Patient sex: M
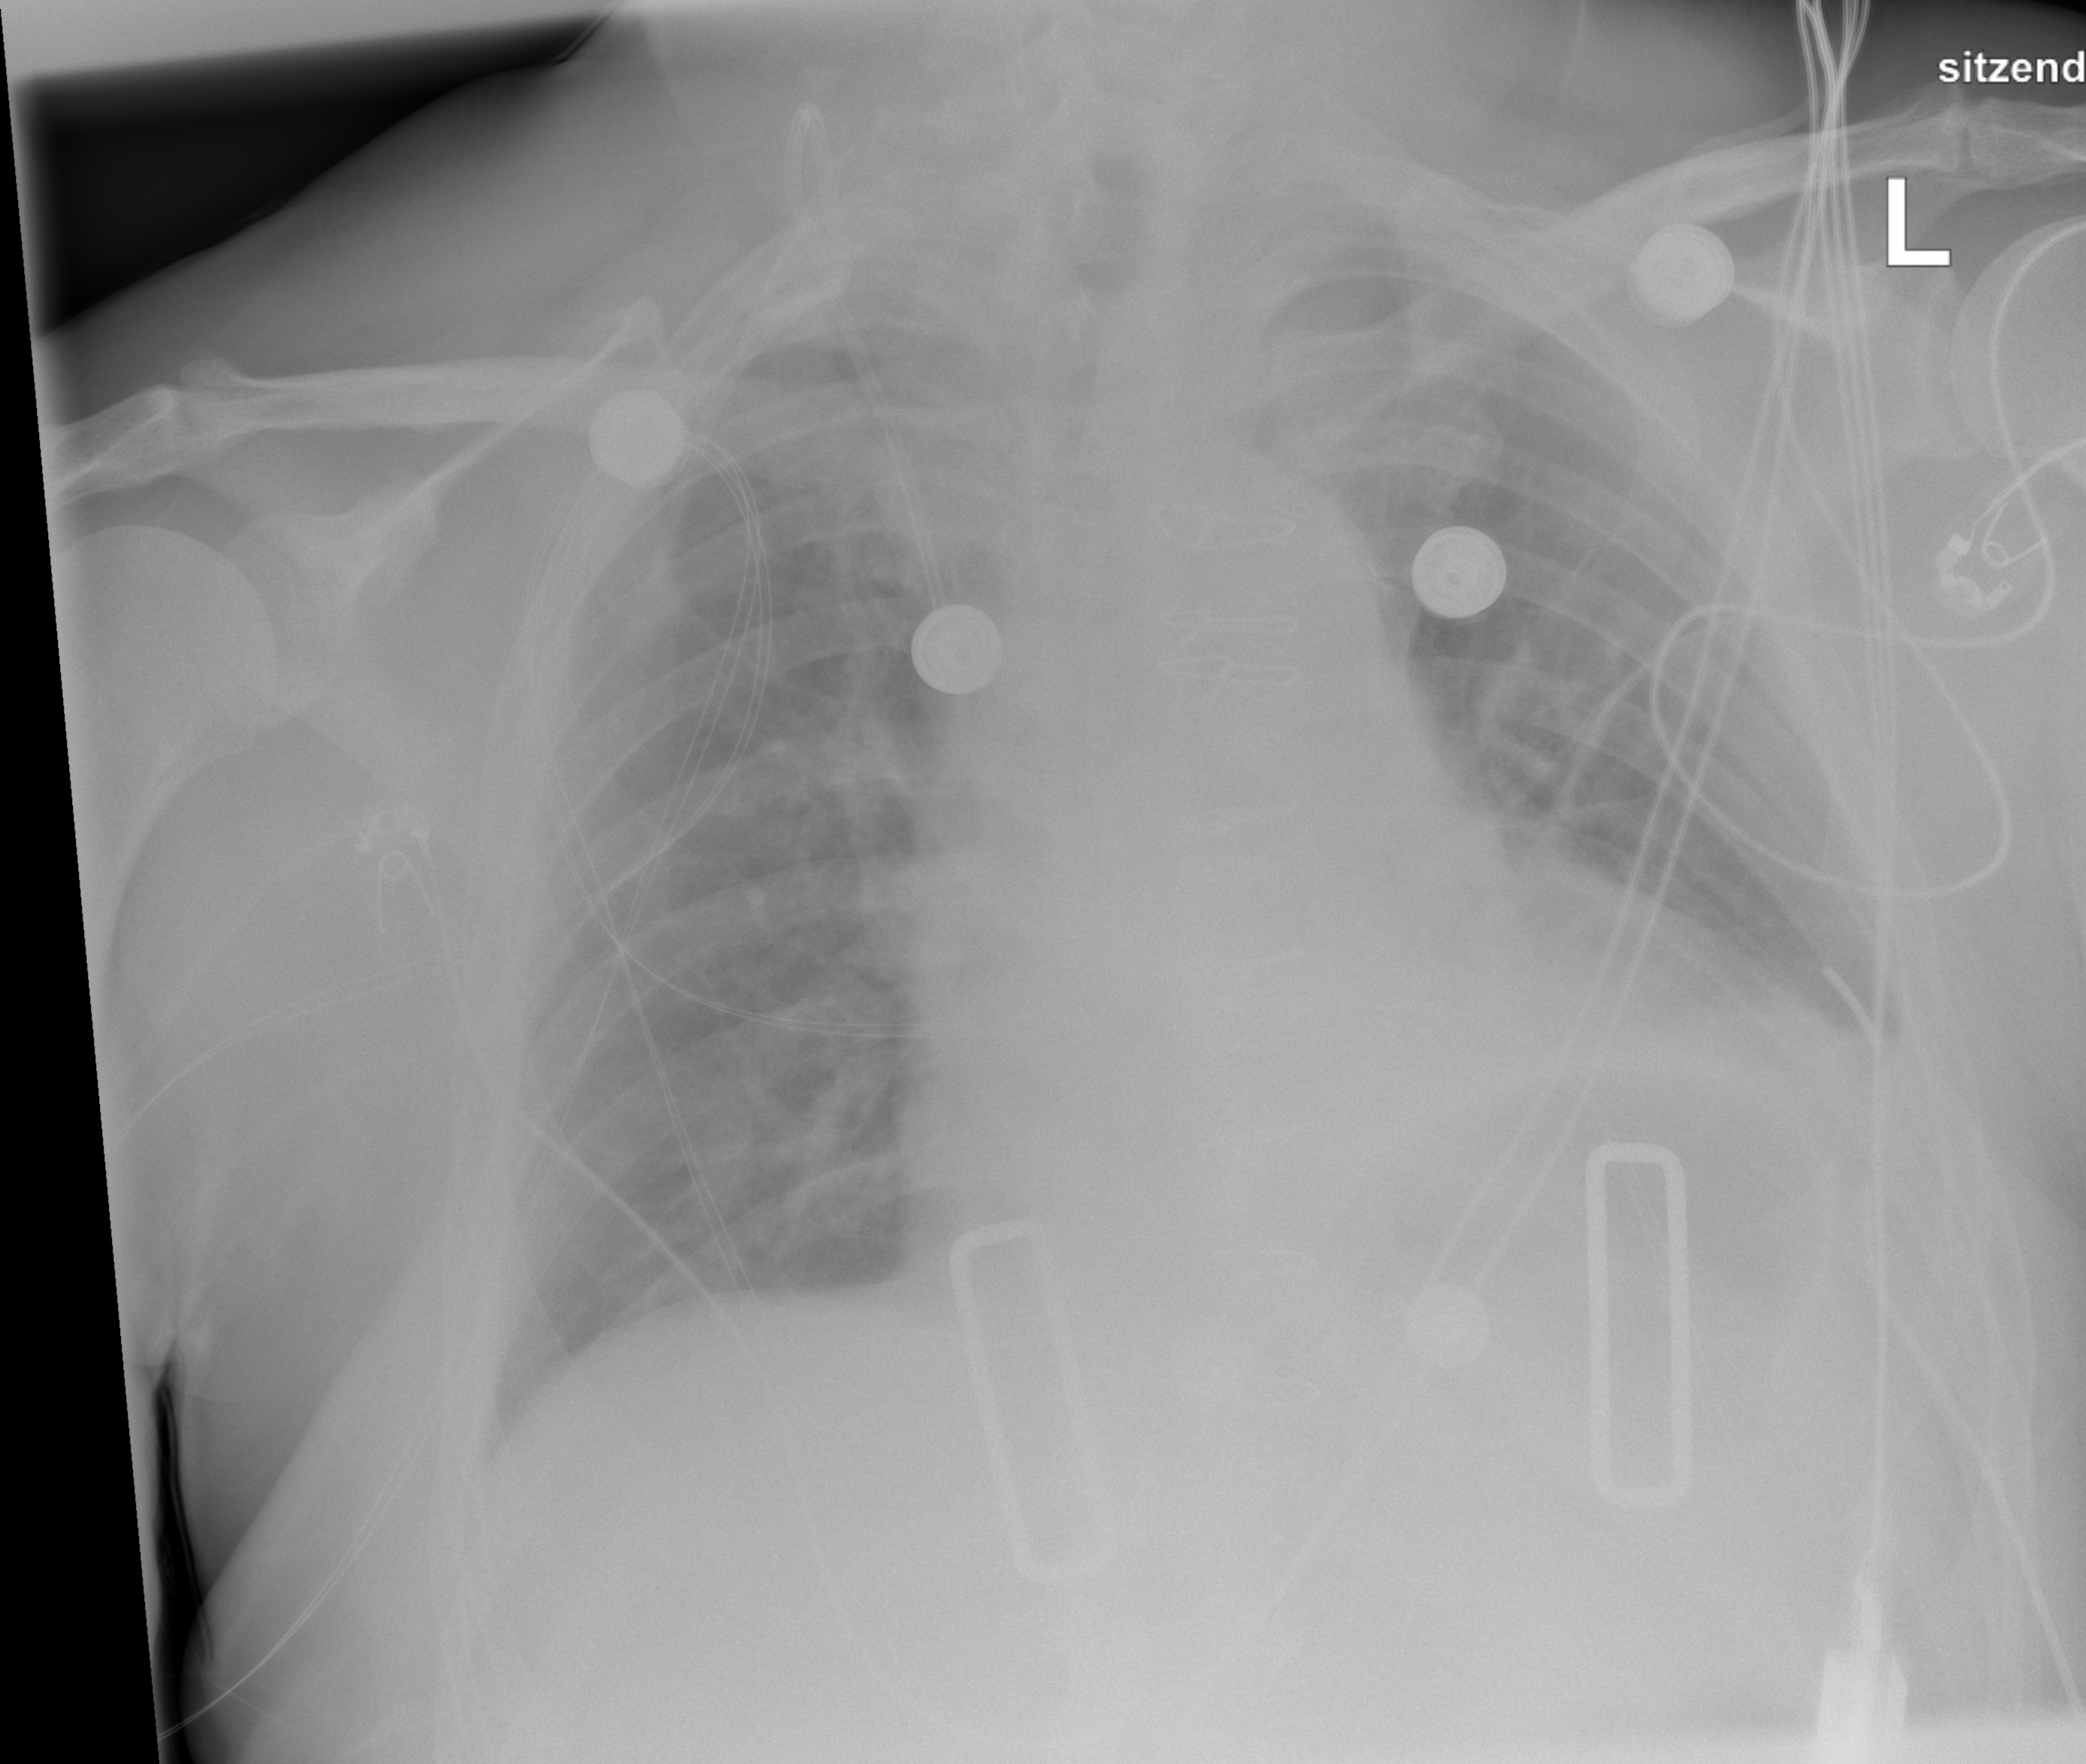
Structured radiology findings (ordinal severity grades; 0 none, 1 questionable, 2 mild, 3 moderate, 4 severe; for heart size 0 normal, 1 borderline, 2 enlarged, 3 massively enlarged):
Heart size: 2
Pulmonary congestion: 0
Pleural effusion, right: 0
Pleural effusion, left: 2
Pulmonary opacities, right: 0
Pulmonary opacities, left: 0
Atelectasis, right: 0
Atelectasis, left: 2